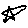
Label: star